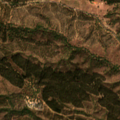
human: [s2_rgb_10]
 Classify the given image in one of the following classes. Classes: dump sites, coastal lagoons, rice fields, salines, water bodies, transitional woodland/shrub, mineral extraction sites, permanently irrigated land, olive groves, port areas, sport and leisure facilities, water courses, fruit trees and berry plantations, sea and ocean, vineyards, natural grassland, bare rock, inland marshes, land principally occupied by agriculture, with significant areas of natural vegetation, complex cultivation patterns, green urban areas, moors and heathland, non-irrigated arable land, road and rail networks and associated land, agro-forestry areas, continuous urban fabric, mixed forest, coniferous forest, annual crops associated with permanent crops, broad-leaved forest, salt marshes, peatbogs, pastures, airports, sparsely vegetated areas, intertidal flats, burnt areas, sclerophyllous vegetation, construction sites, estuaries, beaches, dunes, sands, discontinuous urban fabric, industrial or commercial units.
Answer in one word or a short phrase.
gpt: agro-forestry areas, broad-leaved forest, transitional woodland/shrub